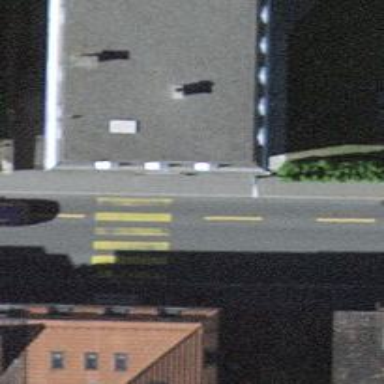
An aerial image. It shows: Uncontrolled zebra crossing with notable zebra markings.